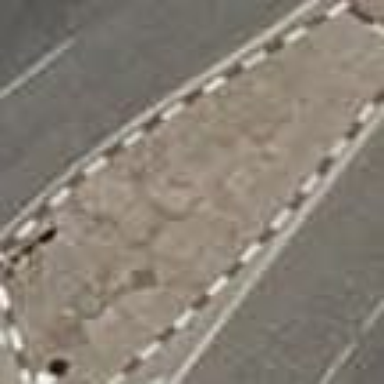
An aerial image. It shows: Kerb serving as barrier.